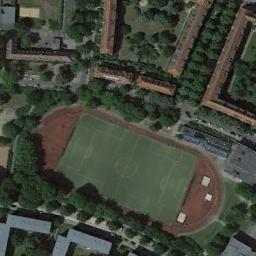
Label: ground_track_field